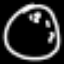
Label: clock